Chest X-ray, PA view. Patient: 20 years old, sex M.
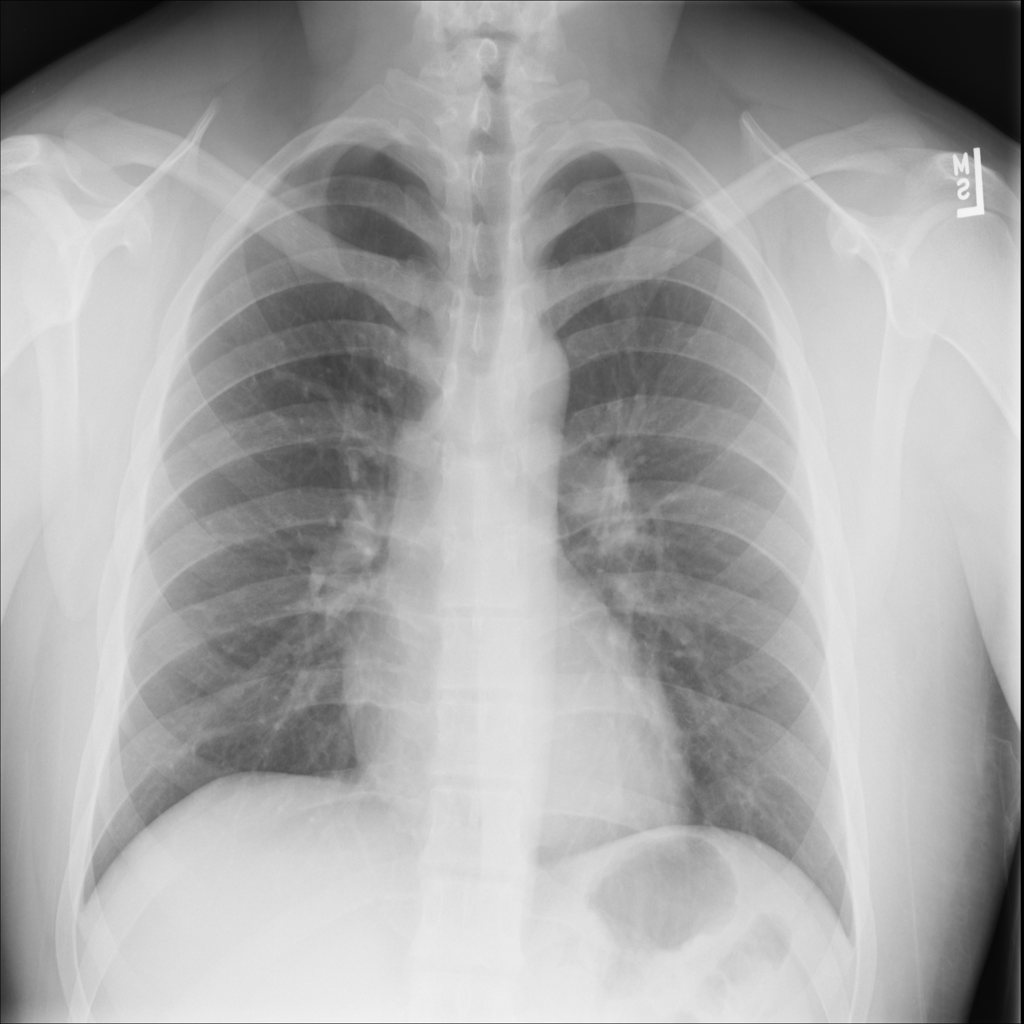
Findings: No Finding